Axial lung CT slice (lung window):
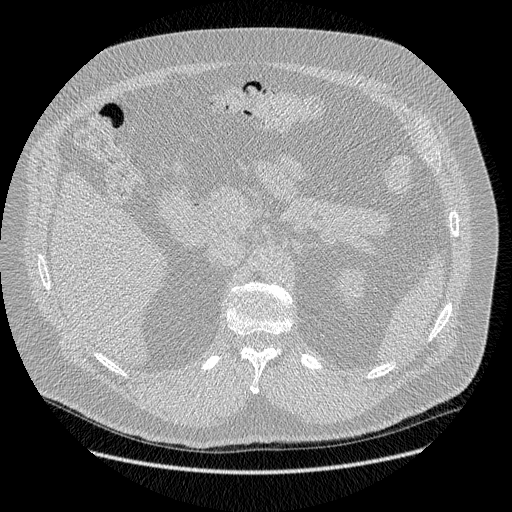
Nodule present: no